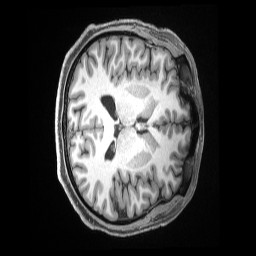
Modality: T1w
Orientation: axial
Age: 34
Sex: male
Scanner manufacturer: siemens
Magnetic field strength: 3 T
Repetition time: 2.5 s
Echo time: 0.00181 s